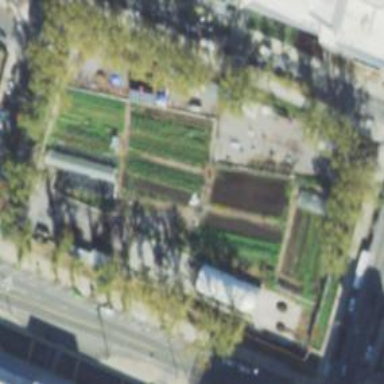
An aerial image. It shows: Community garden filled with leisure land.